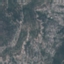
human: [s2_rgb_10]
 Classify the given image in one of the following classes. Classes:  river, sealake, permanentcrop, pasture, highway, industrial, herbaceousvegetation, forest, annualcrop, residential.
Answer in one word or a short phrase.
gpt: HerbaceousVegetation